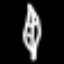
Label: leaf